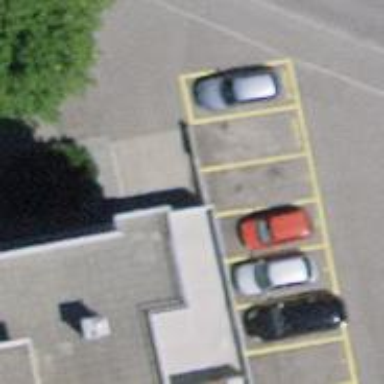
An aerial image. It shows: Parking entrance.